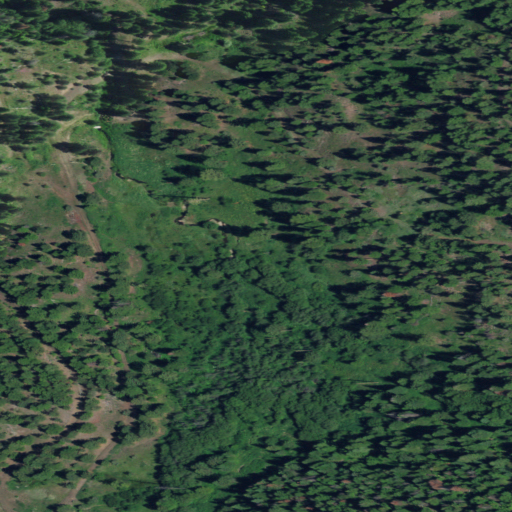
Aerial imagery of valley in Oregon named Wineland Canyon containing evergreen forest, woody wetlands, shrub, grassland, pasture, deciduous forest, and herbaceous wetlands